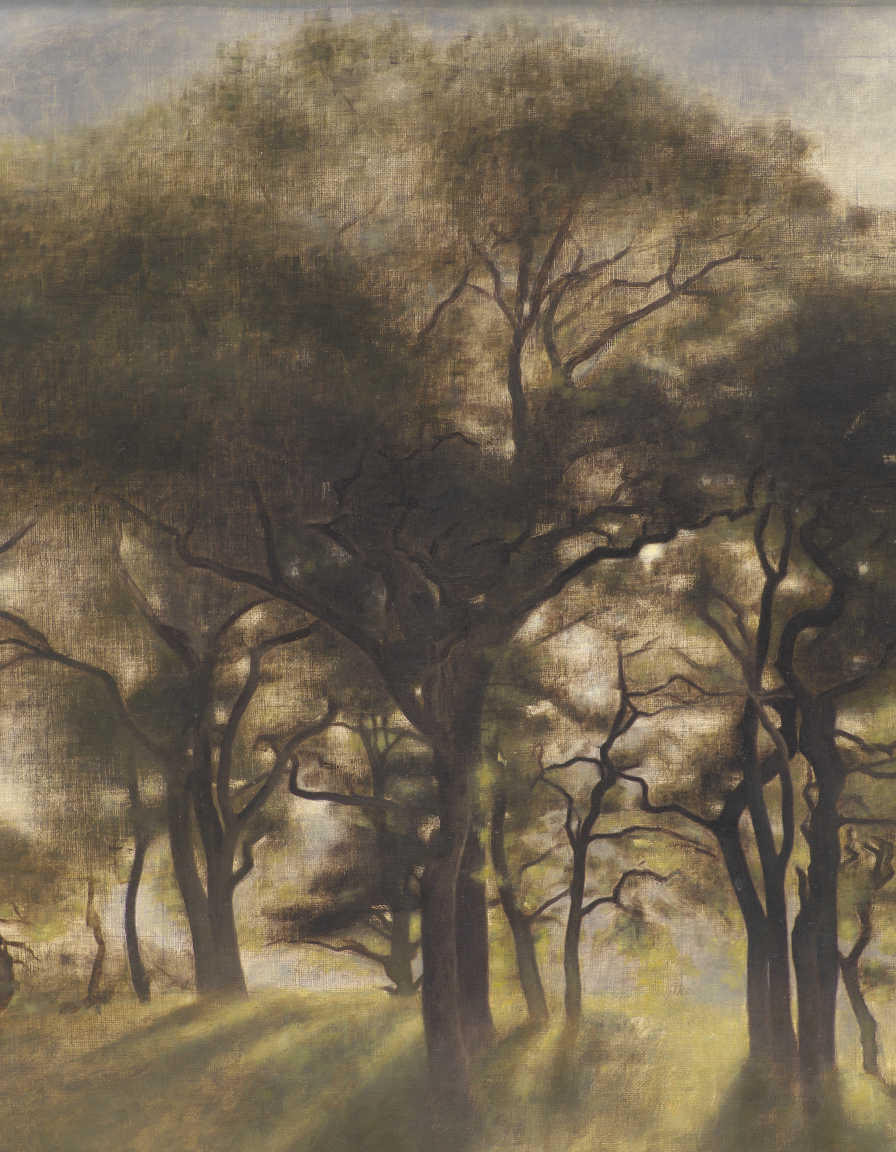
landscape painting, wide, overcast daylight, large spreading tree with dark gnarled branches casting long raking shadows across open grassy field pale hazy sky and distant trees beyond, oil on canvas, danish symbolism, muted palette